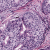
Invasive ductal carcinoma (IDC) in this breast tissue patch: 0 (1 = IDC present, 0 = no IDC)